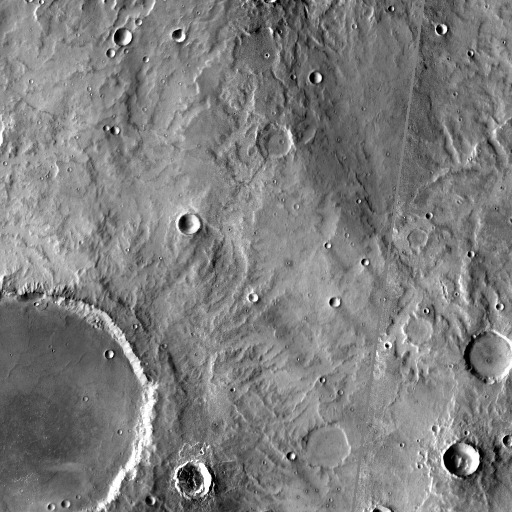
Crater classes present: Background, Other, Layered, Buried